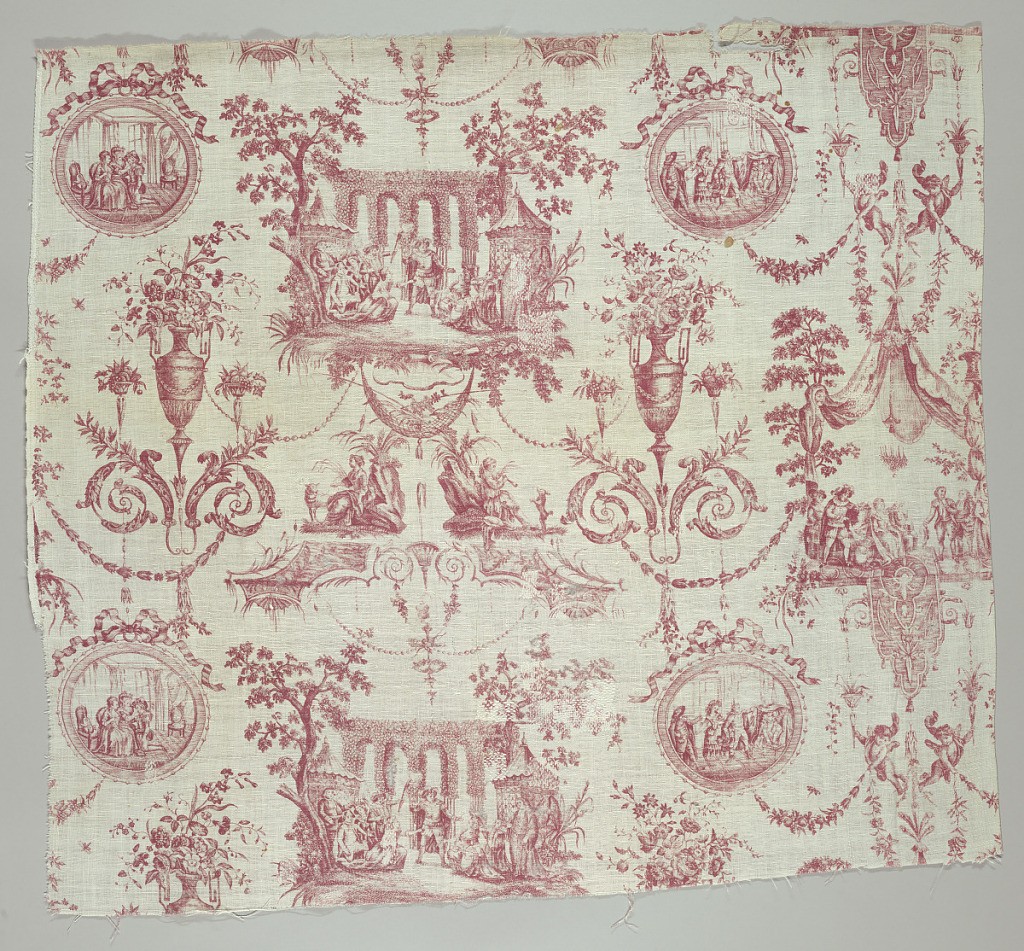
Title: The Marriage of Figaro
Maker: Jean-Baptiste Huet, French, 1745 – 1811
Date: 1794–1800
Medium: Material: cotton Technique: printed by engraved copper plate on plain weave
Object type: Textile
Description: Two scenes from the Mozart Opera, "The Marriage of Figaro," first produced in 1793.
Two framed circular vignettes illustrating the opera and urns and arabesques. Printed in red on a white ground.